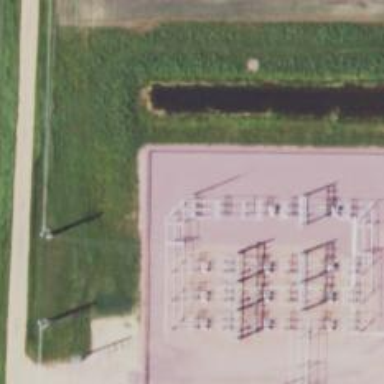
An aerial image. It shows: Mast used for lightning protection.